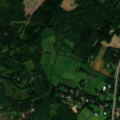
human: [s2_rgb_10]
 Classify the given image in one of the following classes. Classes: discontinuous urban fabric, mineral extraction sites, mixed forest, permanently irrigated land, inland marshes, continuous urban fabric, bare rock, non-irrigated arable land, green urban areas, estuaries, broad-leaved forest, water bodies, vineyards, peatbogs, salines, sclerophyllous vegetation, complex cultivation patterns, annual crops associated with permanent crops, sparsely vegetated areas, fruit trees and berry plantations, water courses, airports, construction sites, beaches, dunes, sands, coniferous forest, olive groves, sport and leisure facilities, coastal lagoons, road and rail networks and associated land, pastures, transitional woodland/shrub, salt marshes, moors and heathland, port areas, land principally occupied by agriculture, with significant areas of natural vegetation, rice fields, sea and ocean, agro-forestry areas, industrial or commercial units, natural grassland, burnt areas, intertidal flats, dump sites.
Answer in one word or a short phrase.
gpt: discontinuous urban fabric, non-irrigated arable land, broad-leaved forest, mixed forest, sea and ocean